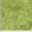
Piece: xx